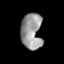
Tissue: lung
Cell type: Others
Senescence score: 0.2203
Nuclear area (px): 730
Mean DAPI intensity: 152